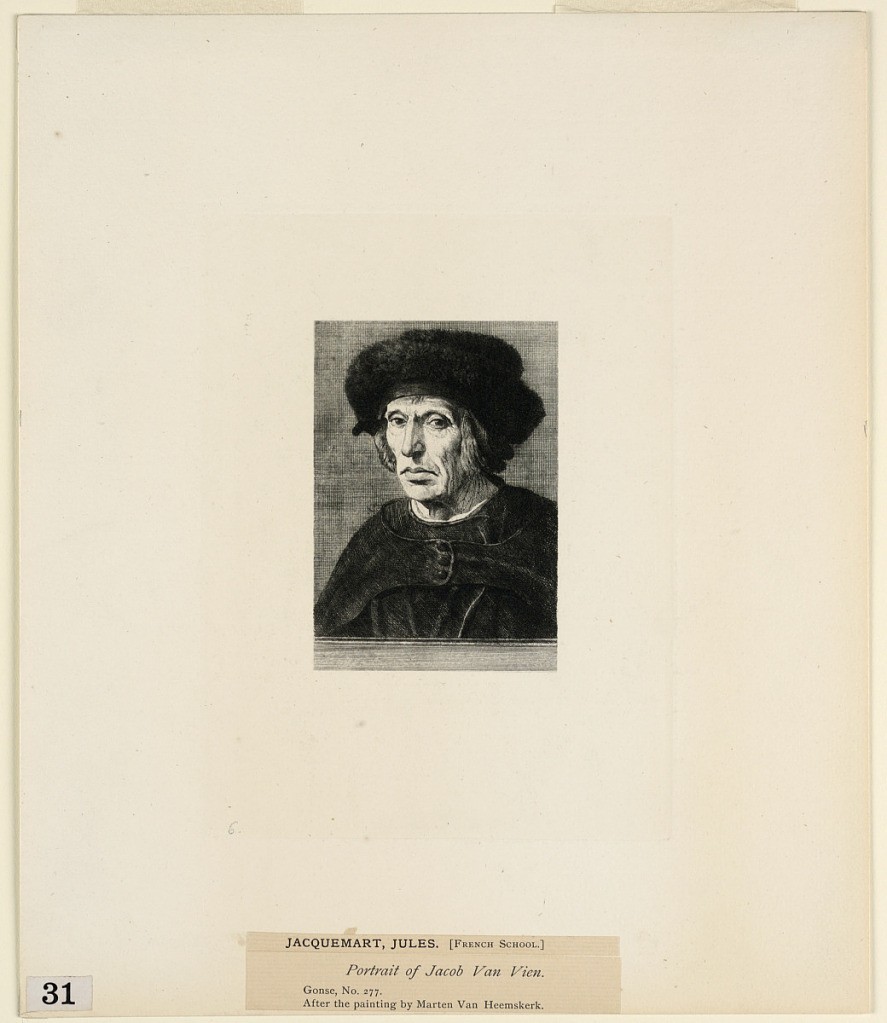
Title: Portrait of Jacob van Vien, from "Etchings of Pictures in the Metropolitan Museum, New York"
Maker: Jules Ferdinand Jacquemart, French, 1837 - 1880
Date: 1871
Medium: Etching on paper
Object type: Print
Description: Shown in three-quarter profile, wearing a fur hat.